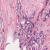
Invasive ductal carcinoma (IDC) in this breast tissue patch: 1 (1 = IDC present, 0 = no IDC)